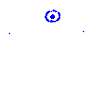
Particle: electron